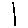
Label: line